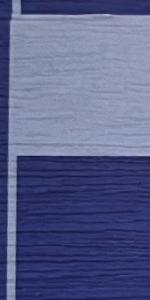
Label: Empty